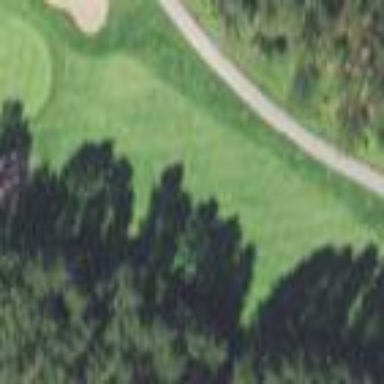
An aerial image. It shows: Scenic golf fairway.